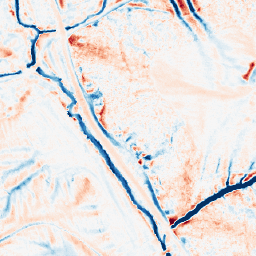
Category: edge_preserving
Decomposition family: median
Decomposition parameters: size: 15
Upsampling method: area
Upsampling parameters: scale: 2
Upsampling scale: 2